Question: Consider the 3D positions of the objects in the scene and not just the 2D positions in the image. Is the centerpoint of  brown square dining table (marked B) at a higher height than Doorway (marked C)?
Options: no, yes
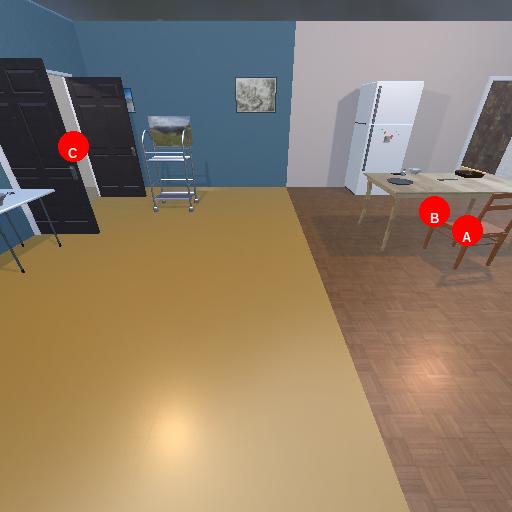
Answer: no